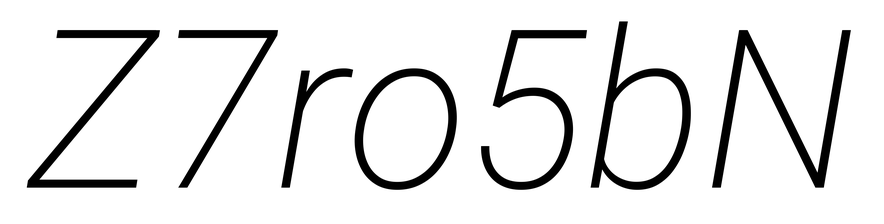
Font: Roboto-Italic_ExtraLight_Italic